Question: I used a 'CardLayout' to create 2 panels. The one on the left hosts 'JButtons', which when clicked, opens the corresponding website in the right panel. The problem is that I'm unable to place the buttons one on top of the other.
Please observe the screenshot below :-

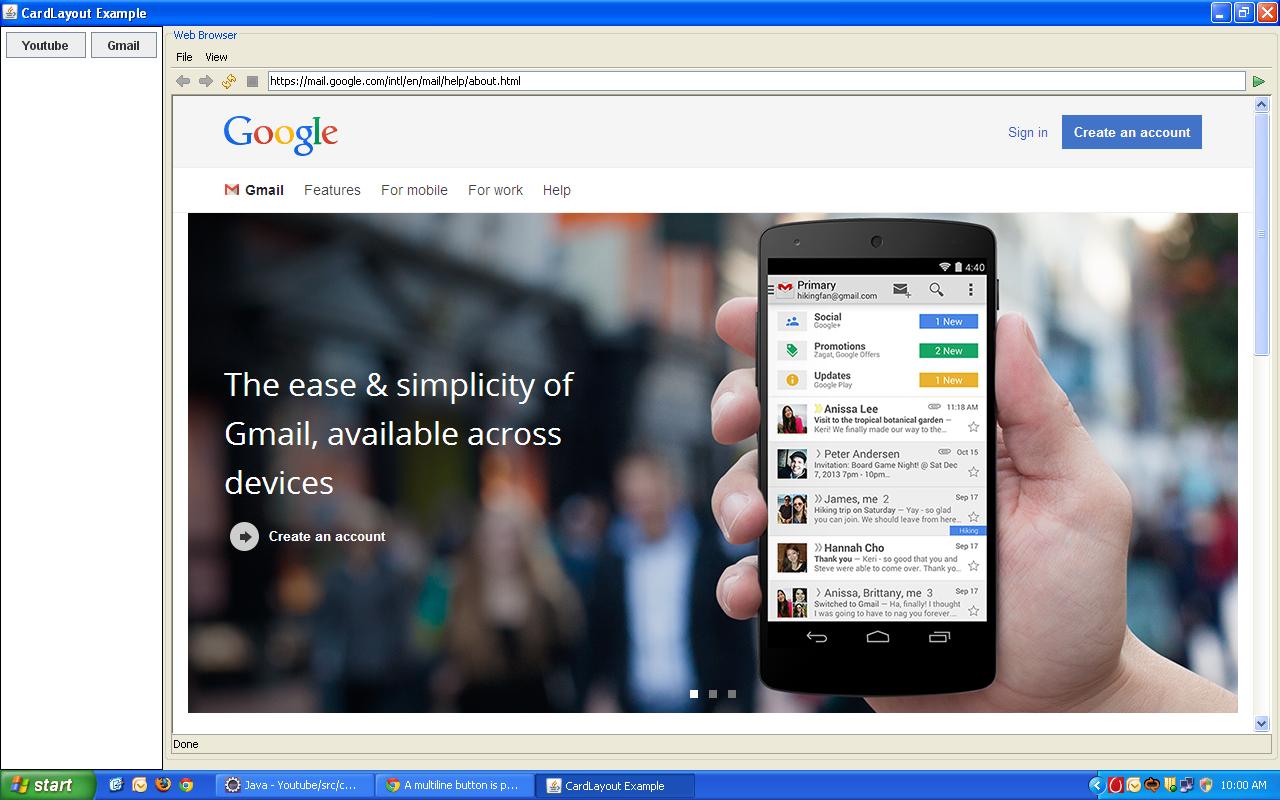
Answer: >
You could use a <URL> set vertically
'''
JButton jbt1 = new JButton("Button1");
JButton jbt2 = new JButton("Button2");
JButton jbt3 = new JButton("Button3");
JButton jbt4 = new JButton("Button4");
public BoxTest(){
Box box = Box.createVerticalBox(); // vertical box
box.add(jbt1);
box.add(jbt2);
box.add(jbt3);
box.add(jbt4);
add(box);
}
'''
Run this example to see
'''
import javax.swing.Box;
import javax.swing.JButton;
import javax.swing.JFrame;
import javax.swing.JPanel;
import javax.swing.SwingUtilities;
public class BoxTest extends JPanel{
JButton jbt1 = new JButton("Button1");
JButton jbt2 = new JButton("Button2");
JButton jbt3 = new JButton("Button3");
JButton jbt4 = new JButton("Button4");
public BoxTest(){
Box box = Box.createVerticalBox();
box.add(jbt1);
box.add(jbt2);
box.add(jbt3);
box.add(jbt4);
add(box);
}
public static void createAndShowGui(){
JFrame frame = new JFrame();
frame.add(new BoxTest());
frame.setDefaultCloseOperation(JFrame.EXIT_ON_CLOSE);
frame.setLocationByPlatform(true);
frame.pack();
frame.setVisible(true);
}
public static void main(String[] args) {
SwingUtilities.invokeLater(new Runnable(){
public void run(){
createAndShowGui();
}
});
}
}
'''

>
To add space int between use <URL> in between the components
'''
Box box = Box.createVerticalBox();
box.add(jbt1);
box.add(Box.createVerticalStrut(10)); <-- 10 being the space
box.add(jbt2);
box.add(Box.createVerticalStrut(10));
box.add(jbt3);
box.add(Box.createVerticalStrut(10));
box.add(jbt4);
box.add(Box.createVerticalStrut(10));
'''